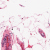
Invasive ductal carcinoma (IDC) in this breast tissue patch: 0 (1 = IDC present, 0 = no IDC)